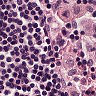
Metastatic tissue present: no